六年级 · 度量几何学
 一个环形如图所示, 外圆半径为 $12 \mathrm{~cm}$, 内圆半径为 $8 \mathrm{~cm}$, 这个环形的面积是多少
   平方厘米? (5 分)

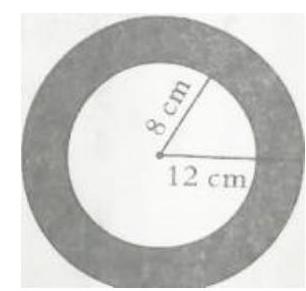
答案: $3.14 \times 12^{2}-3.14 \times 8^{2}=251.2\left(\mathrm{~cm}^{2}\right)$